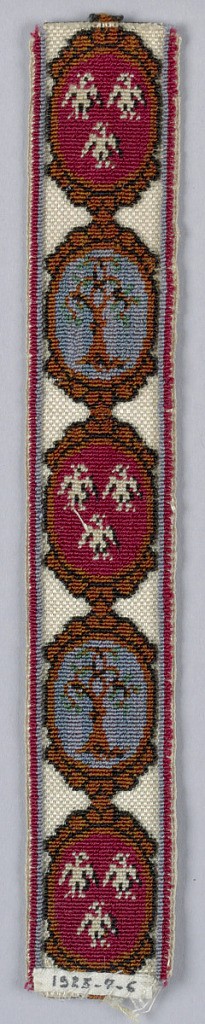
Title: Livery trimming
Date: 19th century
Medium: silk Technique: voided velvet
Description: Design of medallions enclosing, alternately, a tree without leaves and three white birds. Medallions are brown, red and blue on a white ground.